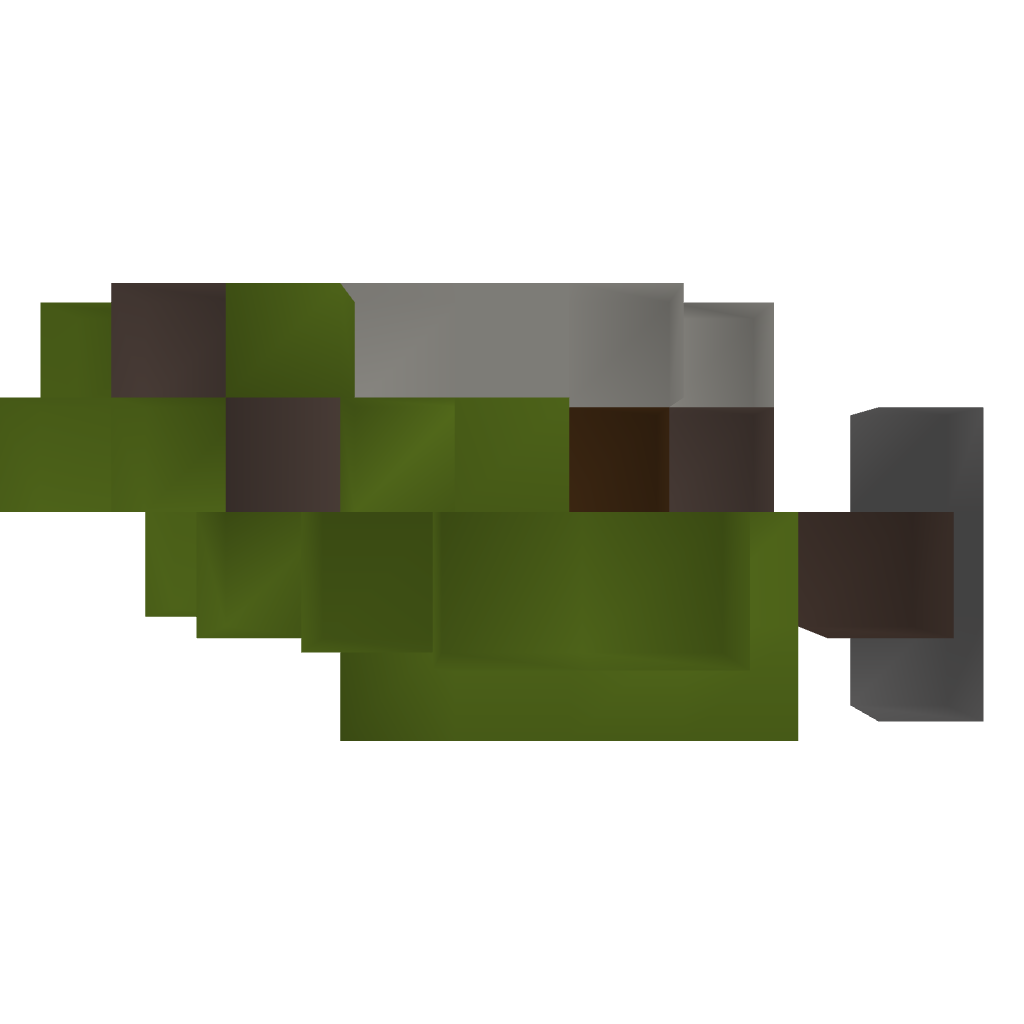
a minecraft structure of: Fighter Kn-181 TF/B